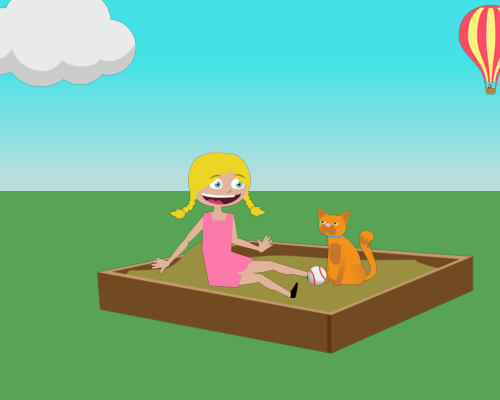
cloud upper left, small hot air far right upper right corner almost half cut.  sand box mid right with girl the baseball then girl on the left, her legs out sitting happy